Field crop: tomato
Growth stage: 1
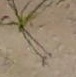
Species: cyperus